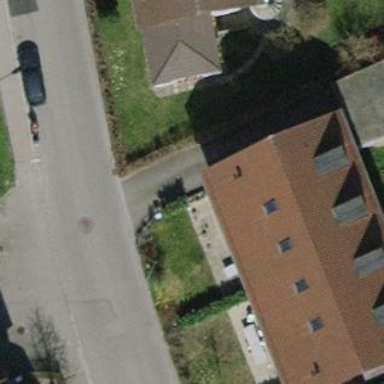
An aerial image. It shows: Building with tile roof.